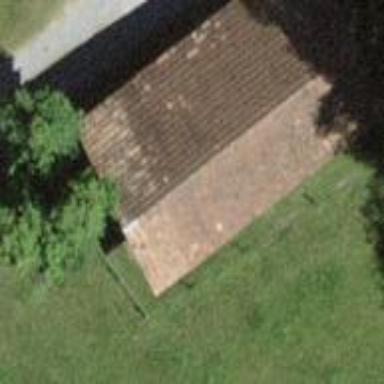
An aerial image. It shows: Rural barn.